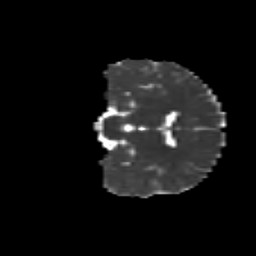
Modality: MD
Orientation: coronal
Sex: male
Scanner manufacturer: siemens
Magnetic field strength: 3 T
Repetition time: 5 s
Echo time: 0.071 s